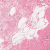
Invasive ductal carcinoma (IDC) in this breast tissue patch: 0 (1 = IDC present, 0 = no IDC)